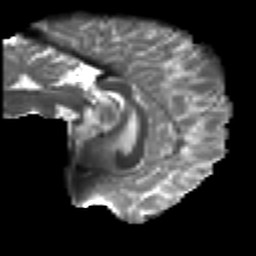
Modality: T2w
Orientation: sagittal
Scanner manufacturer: ge
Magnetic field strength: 3 T
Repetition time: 7.98 s
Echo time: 0.0701 s